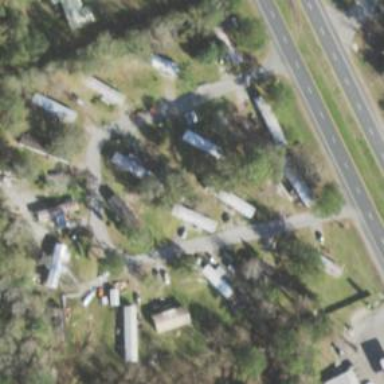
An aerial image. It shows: Residential area designated as trailer park.